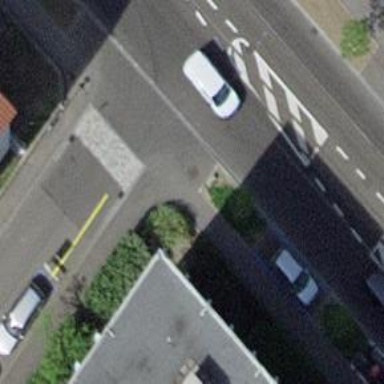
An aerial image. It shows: Unmarked road crossing.